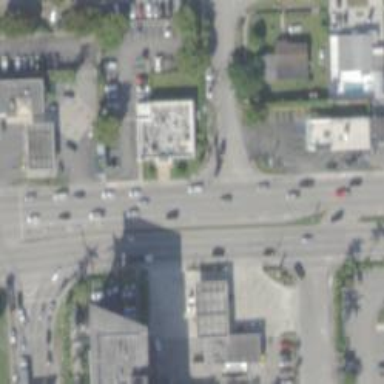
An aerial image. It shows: Primary highway with separate asphalt sidewalk.